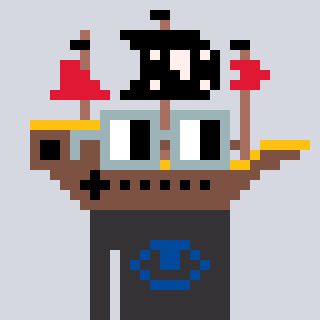
a pixel art character with square dark gray glasses, a pirateship-shaped head and a grayscale-colored body on a cool background